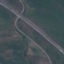
Land use / land cover: Highway